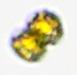
Label: Margalefidinium